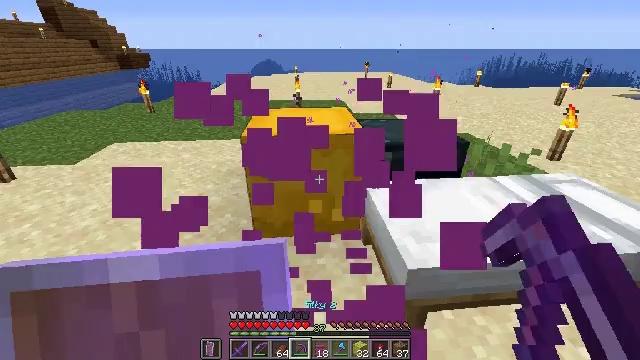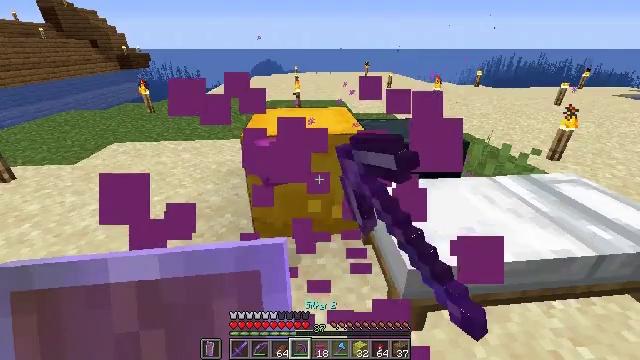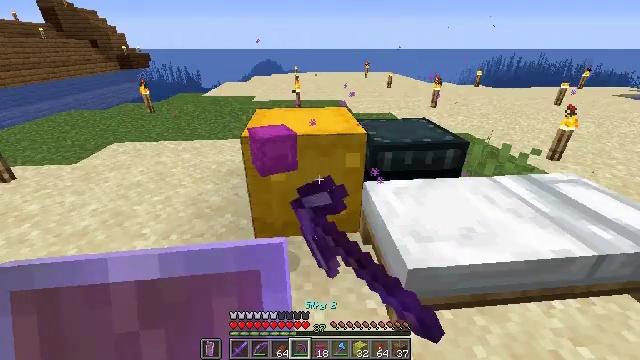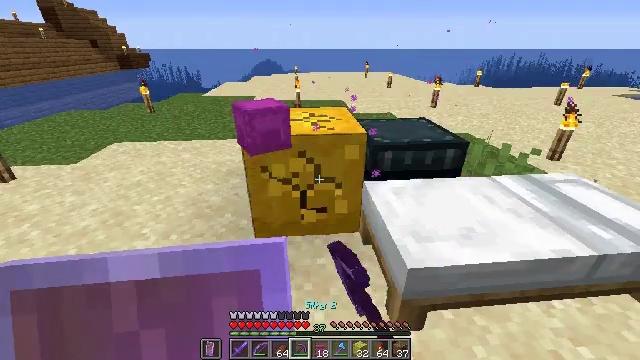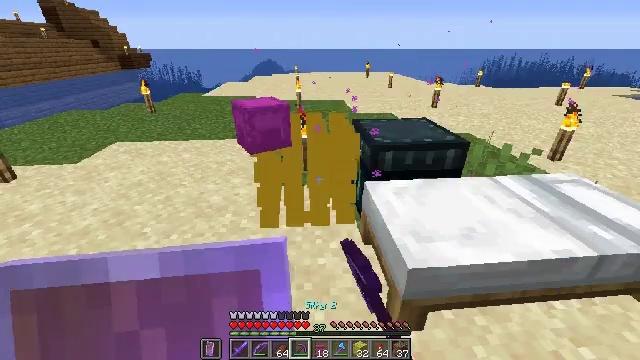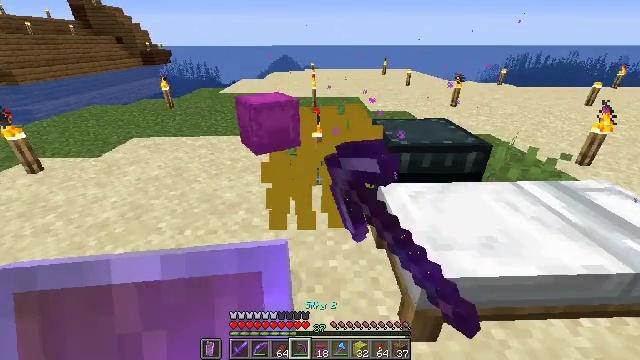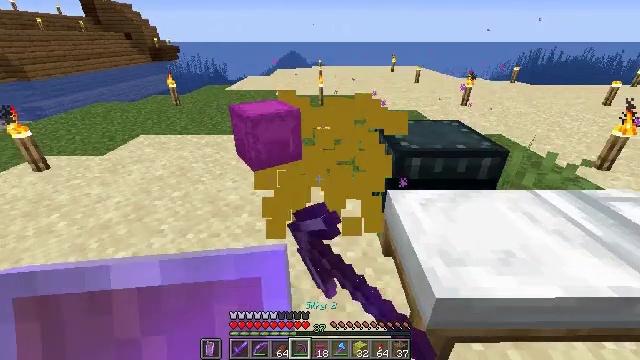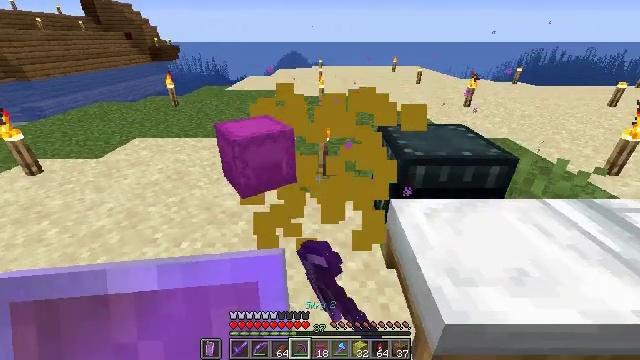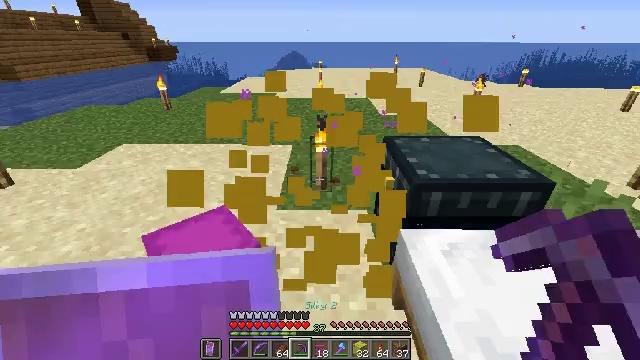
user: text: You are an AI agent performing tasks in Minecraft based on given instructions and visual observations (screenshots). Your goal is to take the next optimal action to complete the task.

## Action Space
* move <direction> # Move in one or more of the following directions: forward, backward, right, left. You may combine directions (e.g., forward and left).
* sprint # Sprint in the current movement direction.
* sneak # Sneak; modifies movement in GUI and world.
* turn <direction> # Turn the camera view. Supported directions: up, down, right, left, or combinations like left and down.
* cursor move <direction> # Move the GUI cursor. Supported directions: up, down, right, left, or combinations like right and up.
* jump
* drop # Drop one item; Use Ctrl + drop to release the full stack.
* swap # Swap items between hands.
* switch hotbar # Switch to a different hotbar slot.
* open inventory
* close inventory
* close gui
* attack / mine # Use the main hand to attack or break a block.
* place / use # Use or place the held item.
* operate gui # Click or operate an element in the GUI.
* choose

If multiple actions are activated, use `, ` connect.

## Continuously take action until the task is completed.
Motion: motion action
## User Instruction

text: Attack the yellow shulker box to pick it up.
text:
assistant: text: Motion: attack / mine
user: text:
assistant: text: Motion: attack / mine
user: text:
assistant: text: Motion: attack / mine
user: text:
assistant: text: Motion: attack / mine
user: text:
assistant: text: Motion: move forward, turn left, attack / mine
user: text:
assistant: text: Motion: move forward, turn left, attack / mine
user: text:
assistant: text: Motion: move forward, attack / mine
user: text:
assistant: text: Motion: move forward, attack / mine
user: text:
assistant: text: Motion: attack / mine